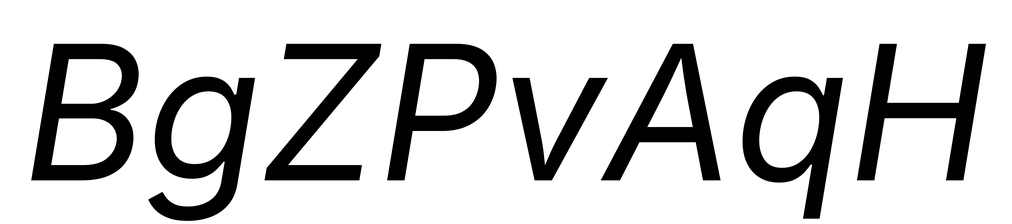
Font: Inter-Italic_Italic